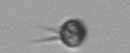
Label: Acanthoica_quattrospina